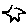
Label: star